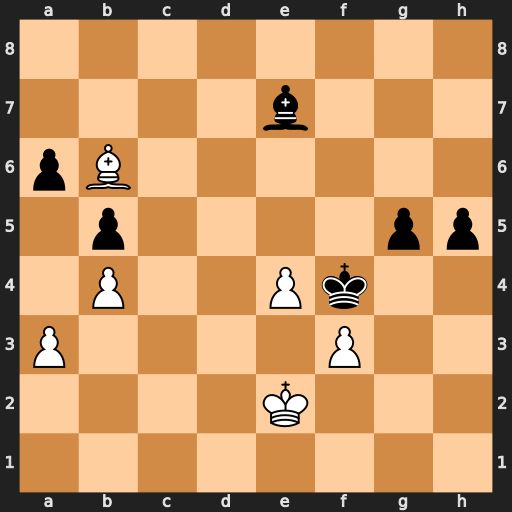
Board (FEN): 8/4b3/pB6/1p4pp/1P2Pk2/P4P2/4K3/8
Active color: w
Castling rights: -
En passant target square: -
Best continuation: Bc7+ Bd6 Bxd6#